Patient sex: M
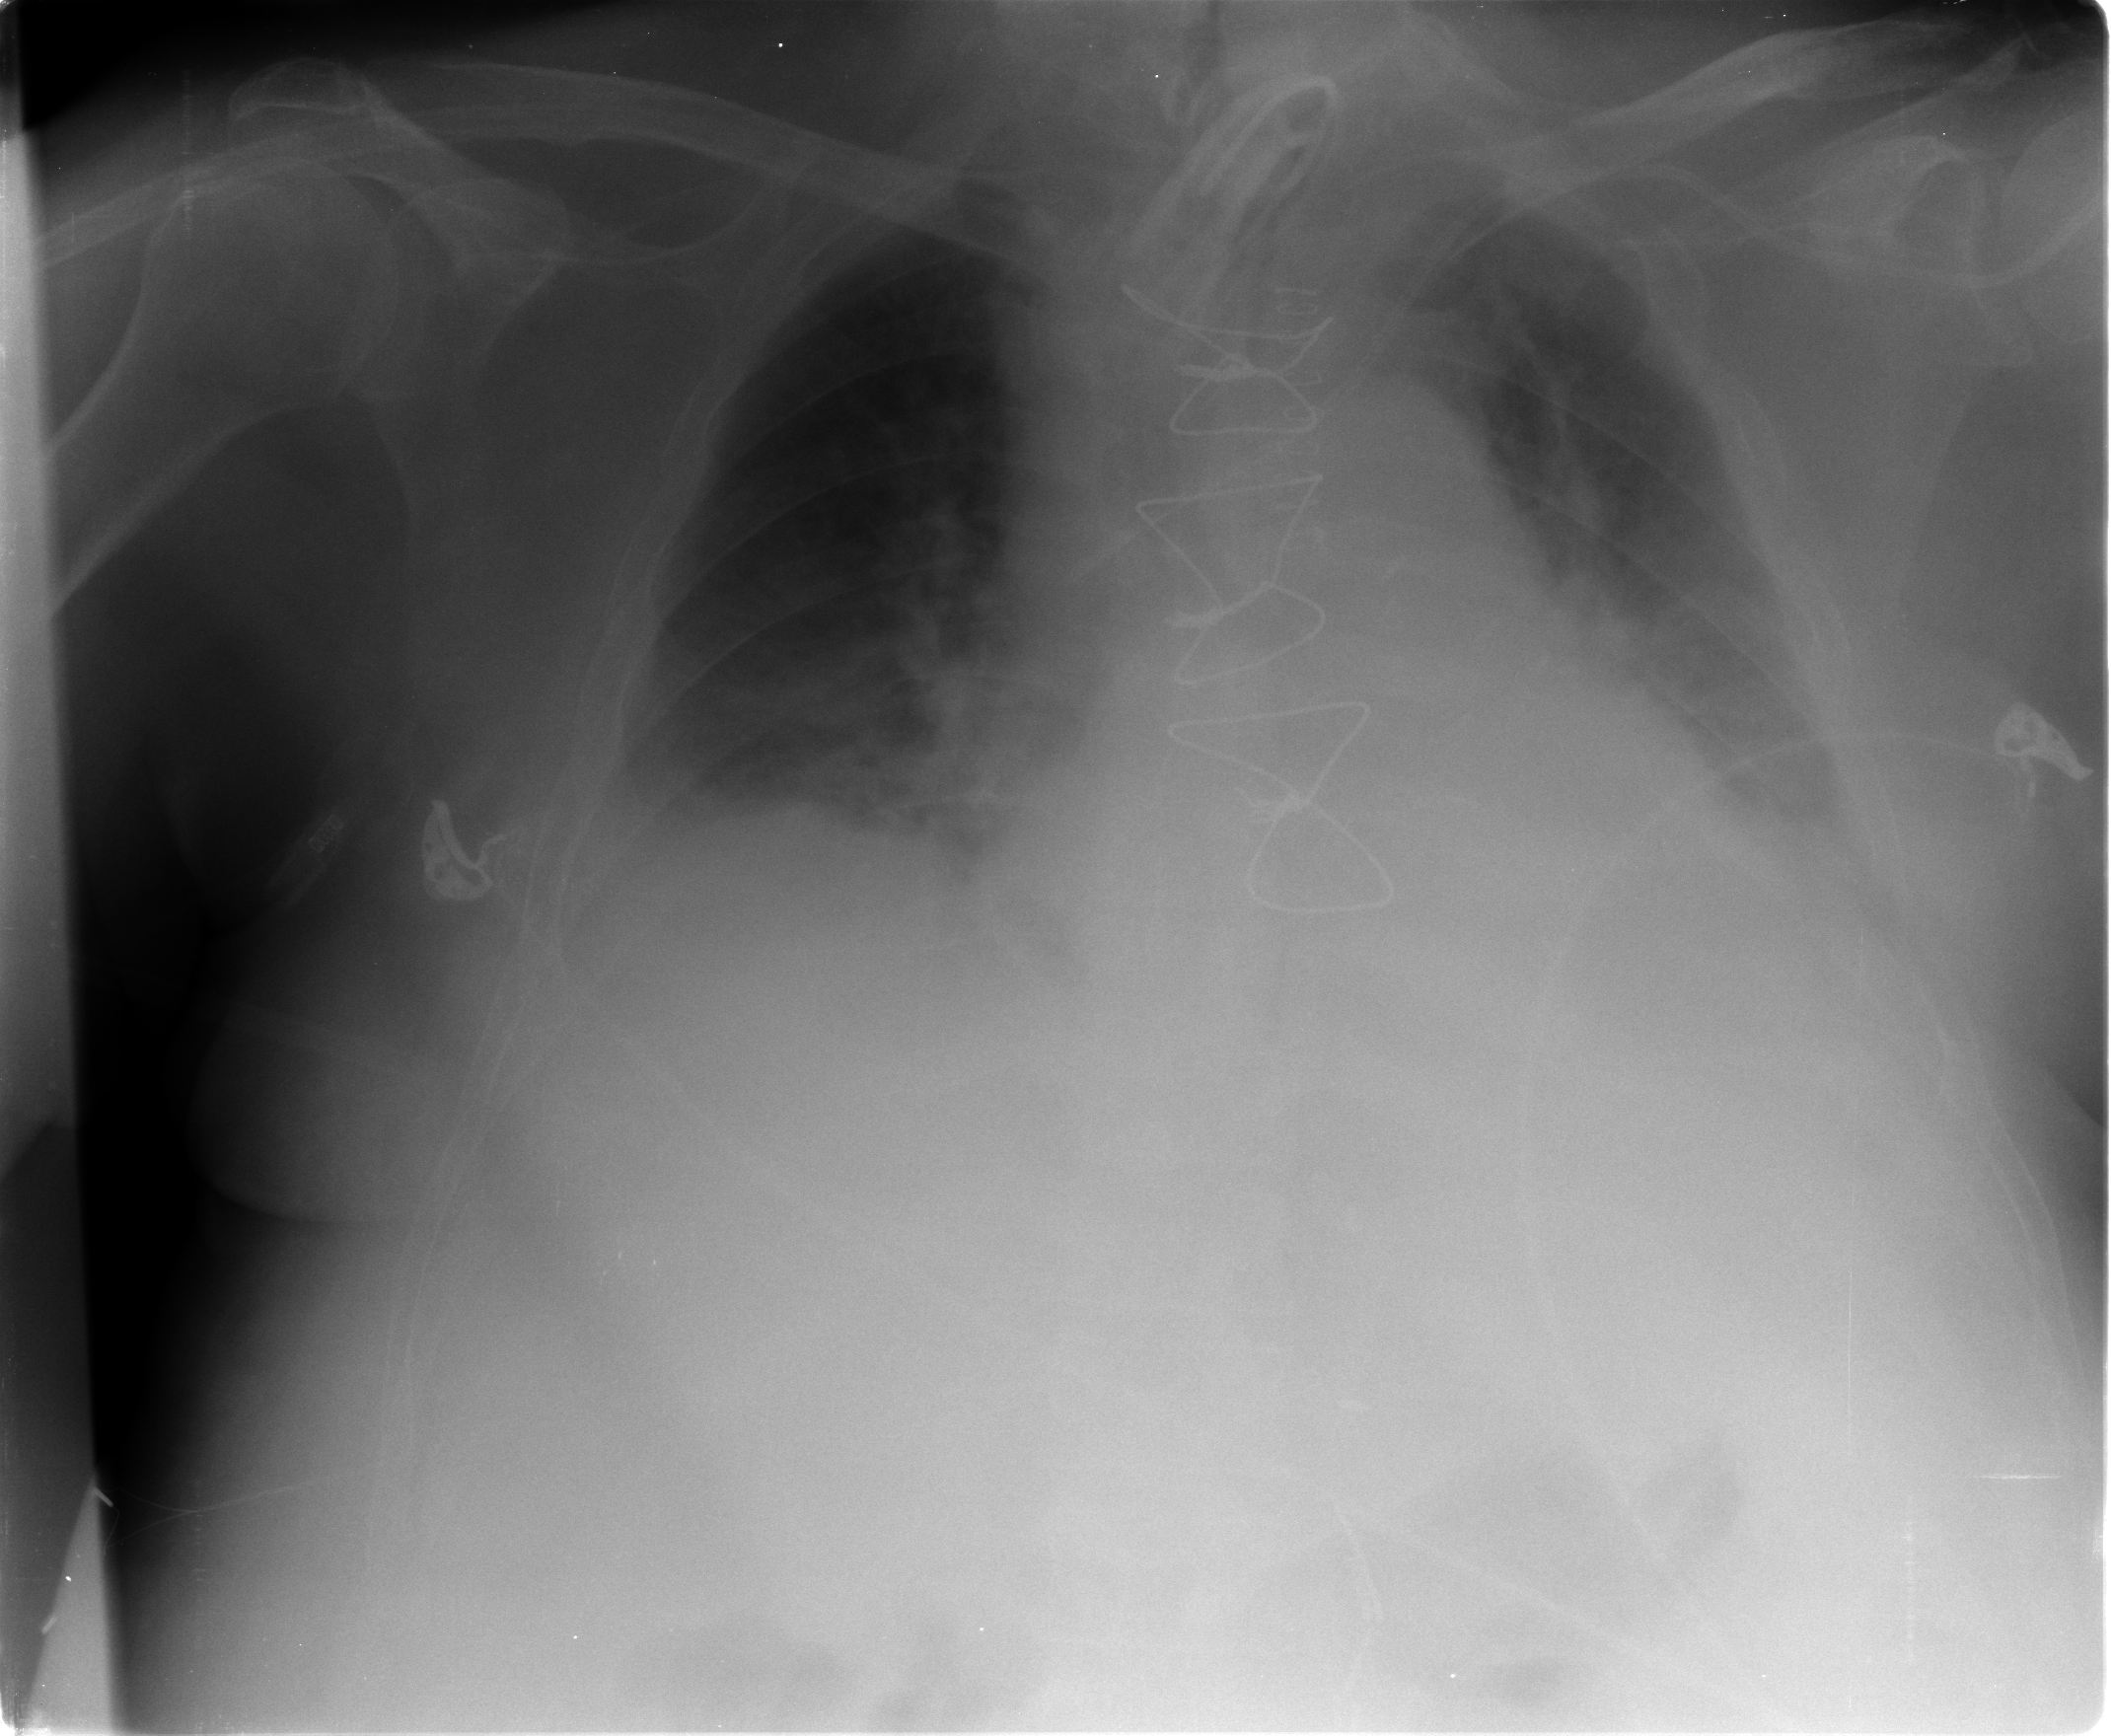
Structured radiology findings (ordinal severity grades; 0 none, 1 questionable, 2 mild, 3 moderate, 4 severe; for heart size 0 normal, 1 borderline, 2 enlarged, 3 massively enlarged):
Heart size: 2
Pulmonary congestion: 2
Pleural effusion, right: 2
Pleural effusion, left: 2
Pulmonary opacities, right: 0
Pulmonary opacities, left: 2
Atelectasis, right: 2
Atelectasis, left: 3